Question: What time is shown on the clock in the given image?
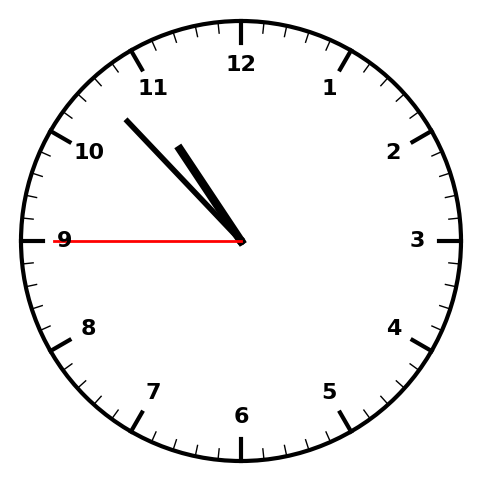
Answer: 10:52:45